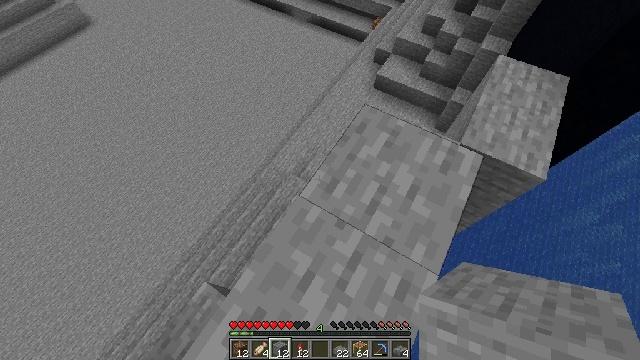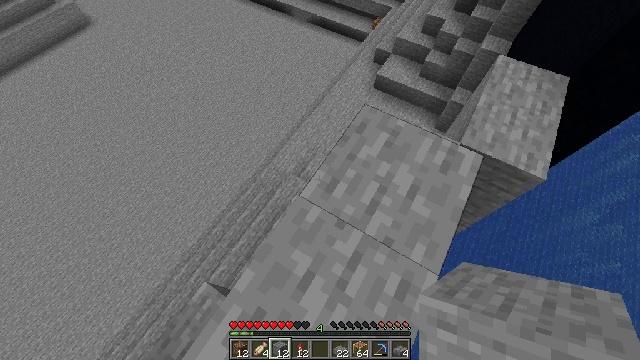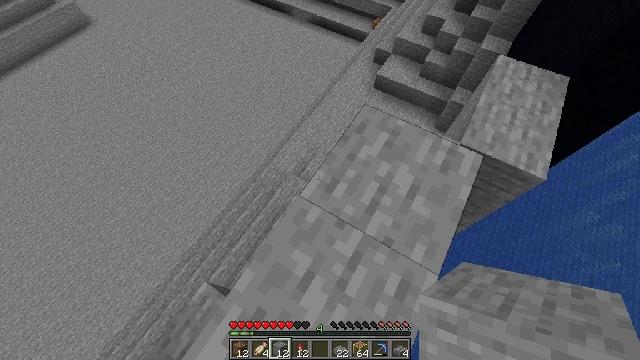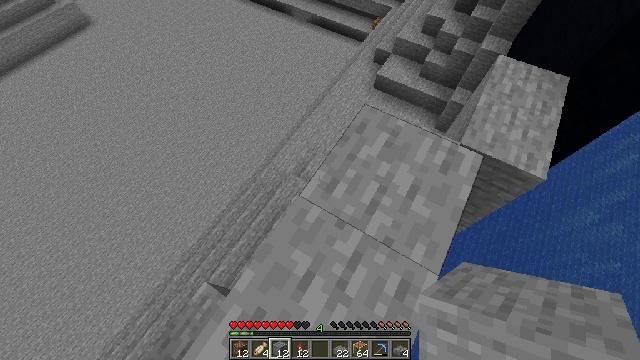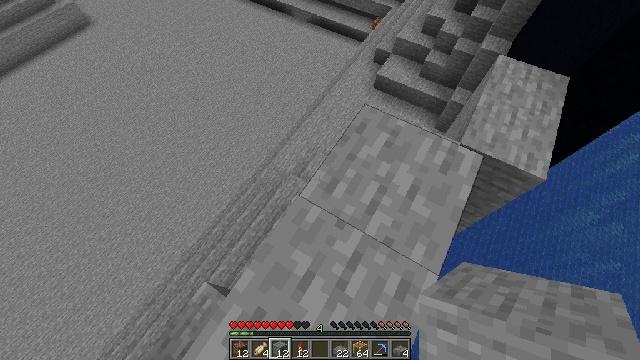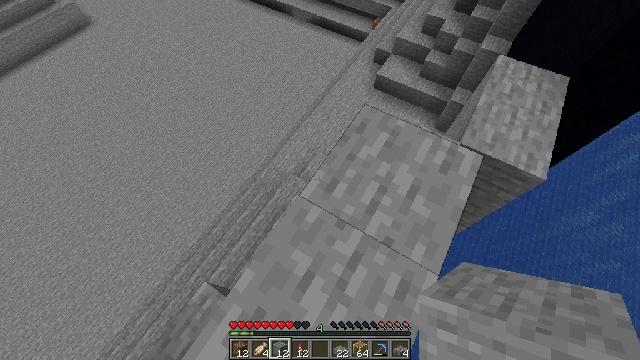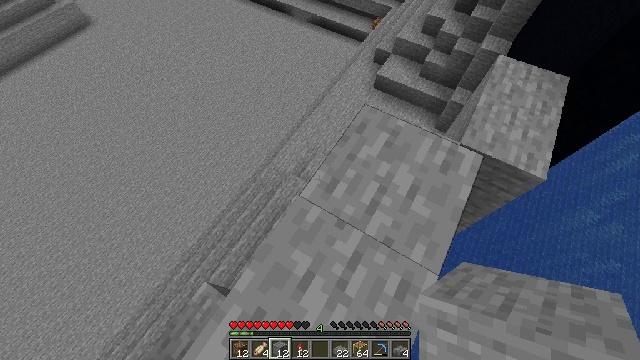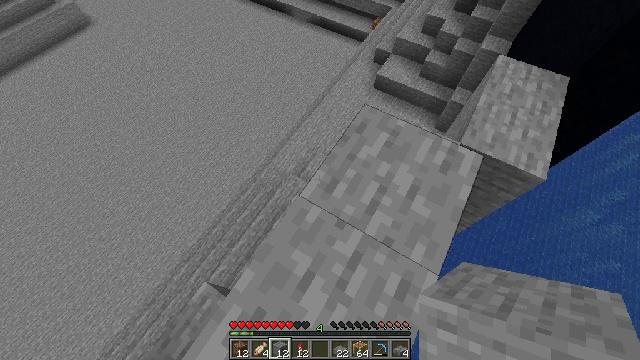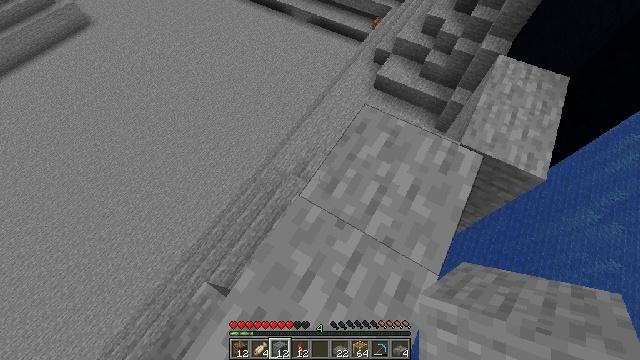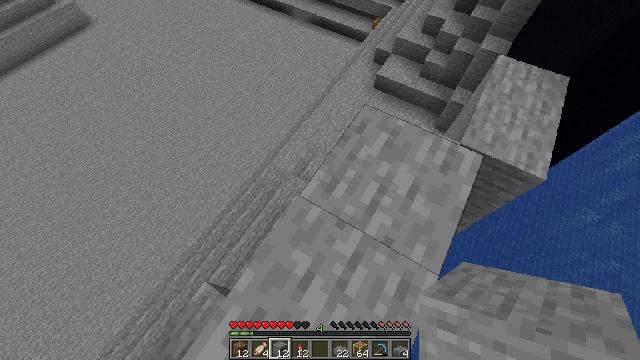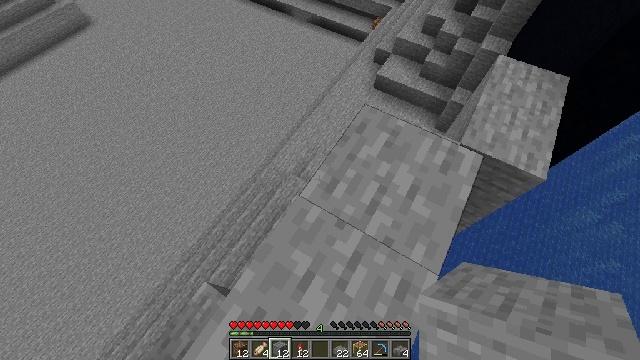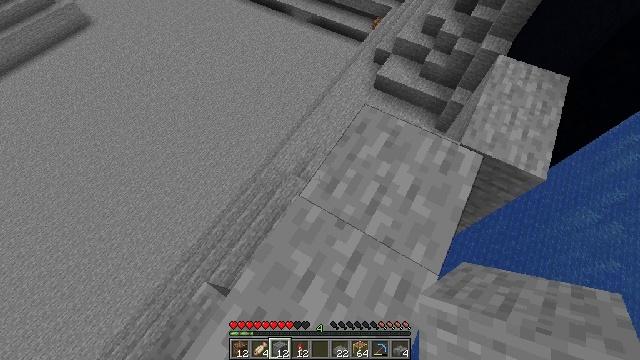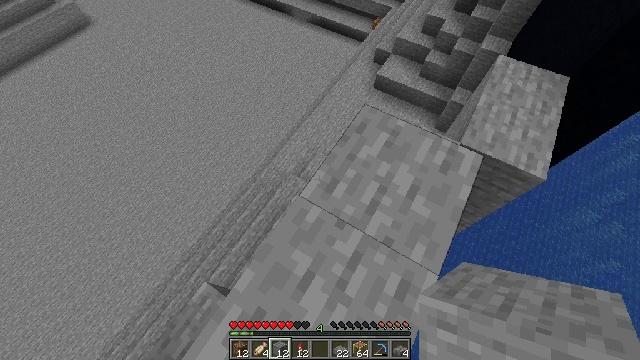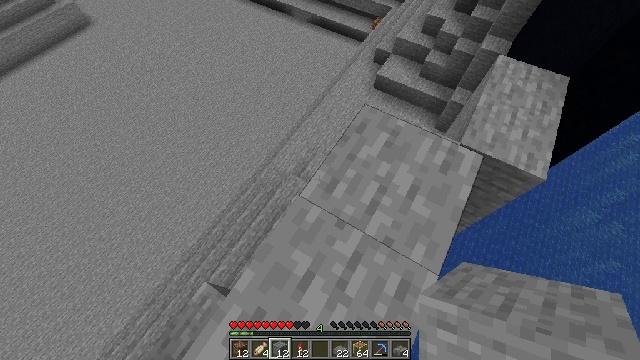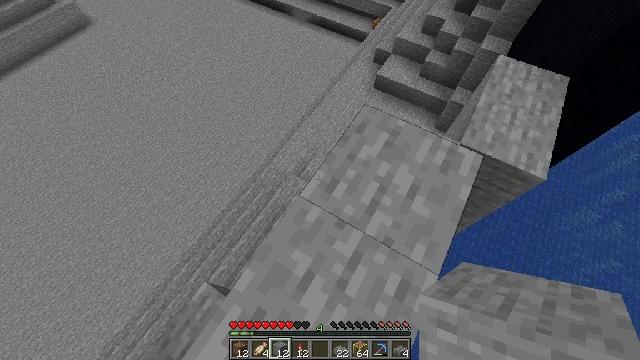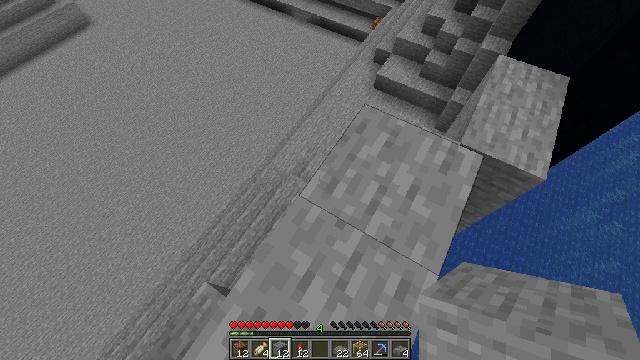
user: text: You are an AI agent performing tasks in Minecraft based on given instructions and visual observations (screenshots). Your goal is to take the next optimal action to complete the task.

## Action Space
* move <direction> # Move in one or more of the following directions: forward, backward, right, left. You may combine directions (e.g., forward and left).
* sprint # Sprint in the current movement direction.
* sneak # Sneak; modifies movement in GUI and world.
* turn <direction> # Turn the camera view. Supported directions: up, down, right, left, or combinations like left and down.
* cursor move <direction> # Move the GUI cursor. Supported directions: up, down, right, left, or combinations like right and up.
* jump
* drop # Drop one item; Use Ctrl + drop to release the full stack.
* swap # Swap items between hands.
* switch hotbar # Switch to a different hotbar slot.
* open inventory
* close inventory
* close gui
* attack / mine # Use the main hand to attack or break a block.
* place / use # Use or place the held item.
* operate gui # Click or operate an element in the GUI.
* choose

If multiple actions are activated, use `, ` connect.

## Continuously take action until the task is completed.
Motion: motion action
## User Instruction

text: Gather the shulker box for storage.
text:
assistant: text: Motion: no_op
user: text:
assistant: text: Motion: no_op
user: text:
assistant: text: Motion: no_op
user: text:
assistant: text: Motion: no_op
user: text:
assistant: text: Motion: no_op
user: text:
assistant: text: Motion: no_op
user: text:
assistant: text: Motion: no_op
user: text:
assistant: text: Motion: no_op
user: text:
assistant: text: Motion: no_op
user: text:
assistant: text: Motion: no_op
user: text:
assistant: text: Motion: no_op
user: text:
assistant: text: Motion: no_op
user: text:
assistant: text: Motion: no_op
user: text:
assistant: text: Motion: no_op
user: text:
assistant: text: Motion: no_op
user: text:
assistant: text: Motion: no_op
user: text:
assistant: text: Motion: no_op
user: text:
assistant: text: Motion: no_op
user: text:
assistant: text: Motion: no_op
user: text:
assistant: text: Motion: no_op
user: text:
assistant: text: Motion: no_op
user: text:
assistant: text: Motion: no_op
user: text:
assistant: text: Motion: no_op
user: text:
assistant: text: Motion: no_op
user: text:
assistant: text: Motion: no_op
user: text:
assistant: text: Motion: no_op
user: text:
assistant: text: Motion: no_op
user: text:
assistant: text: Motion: no_op
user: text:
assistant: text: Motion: no_op
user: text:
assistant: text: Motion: no_op